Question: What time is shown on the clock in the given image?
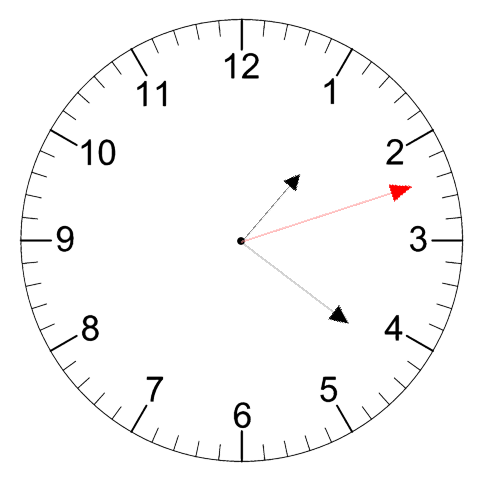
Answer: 01:21:12